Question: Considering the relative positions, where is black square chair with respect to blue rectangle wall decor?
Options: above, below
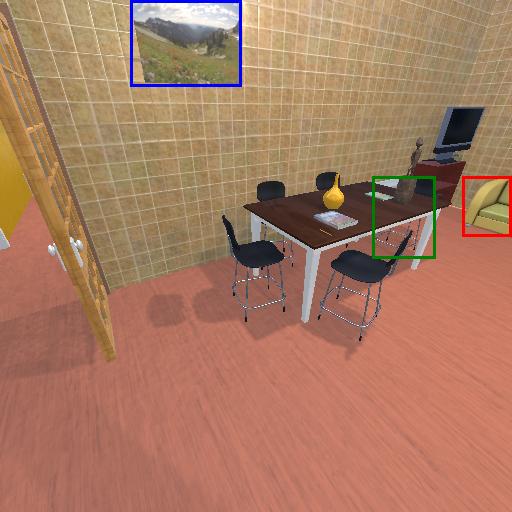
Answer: above